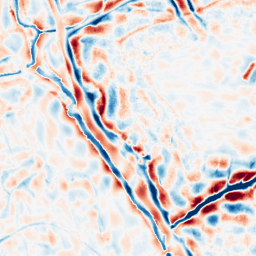
Category: wavelet
Decomposition family: wavelet_dwt
Decomposition parameters: wavelet: db8
level: 4
Upsampling method: bilinear
Upsampling parameters: scale: 2
Upsampling scale: 2